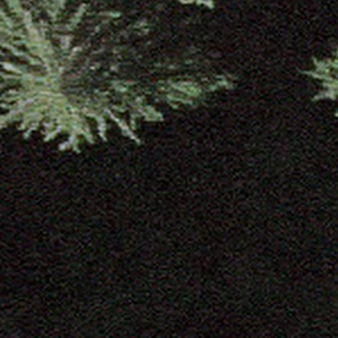
Label: other